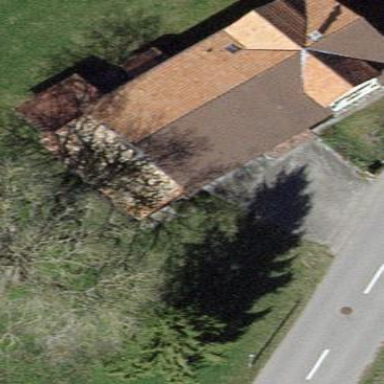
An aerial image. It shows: Building with skillion roof shape.